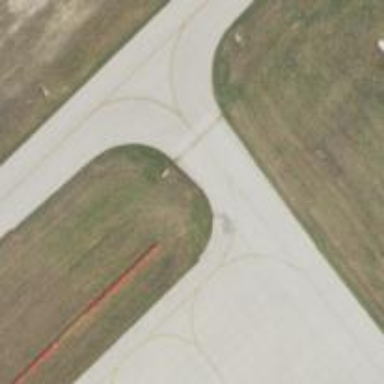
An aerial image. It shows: View of taxiway at the airport.